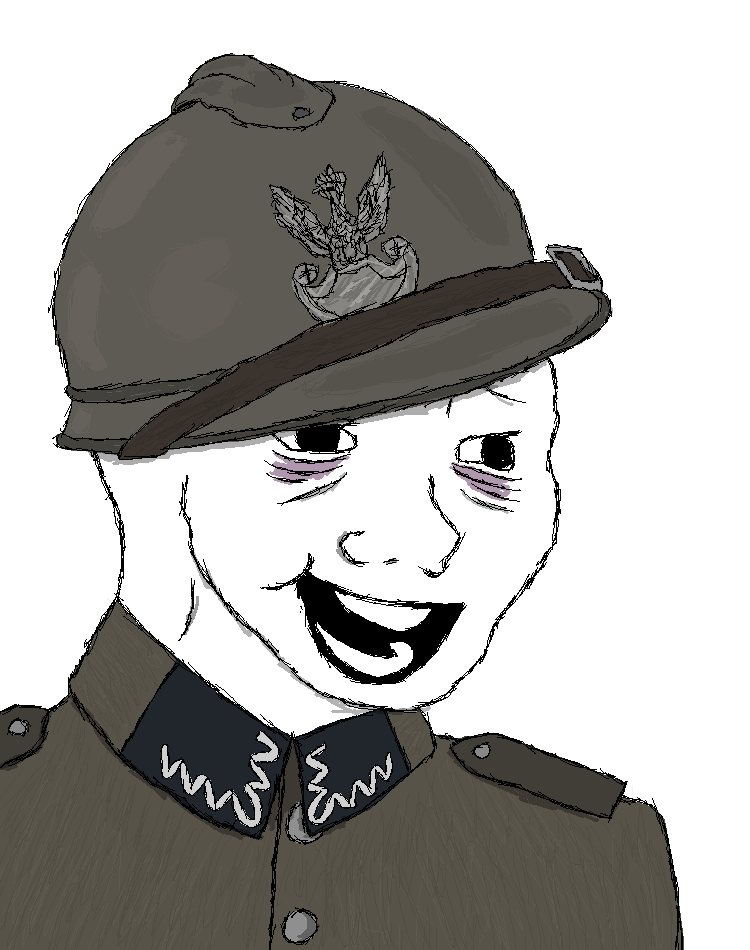
Label: 5_Bloomer